Question: I am currently migrating a site to HTML 5 and taking advantage of the new 'input' types and attributes - using JavaScript as a fallback when a type or attribute is not implemented. My issue is that when the required message is triggered in FireFox the message is being cropped due to it overlapping the boundary of the containing 'div' as below:

Demo: <URL>
Is there a way to trigger the display of the message to shift to use the space available further left where it would not be cropped? I know that the message box cannot be selected using CSS and I would prefer not to rely on a JS solution as we have a number of users who have JavaScript disabled.
### Additional Info:
In Chrome the default message for a 'select' element overlaps the message bubble, although it is fully visible.
In Opera it displays correctly.
IE doesn't support the required attribute.
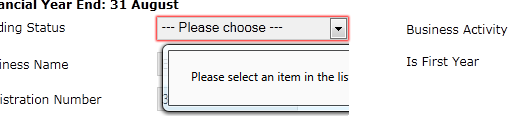
Answer: After some further playing around I found that the width of the message box is the same as the width of the 'select' element. By setting the 'min-width' of the 'select' to the width of the message box (230px) the cropping can be prevented.
'''
select{min-width: 230px;}
'''
This solution is definitely a hack and should only be used if your site style will not be ruined by wide 'select' elements. If you only have 'options' with short text values e.g. 'Yes', 'No', 'Maybe' then the required width of the select may look peculiar so only use this solution with care.
Unfortunately this does nothing about the appearance in Chrome.